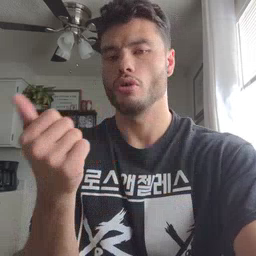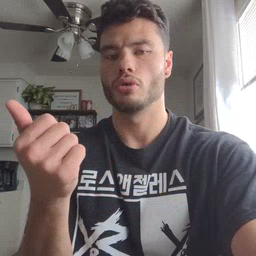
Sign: another